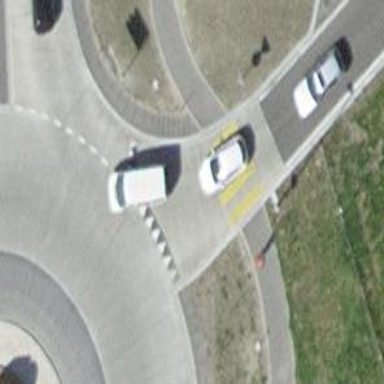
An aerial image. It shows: Uncontrolled zebra crossing with zebra markings.